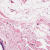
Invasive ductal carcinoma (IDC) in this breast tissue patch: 0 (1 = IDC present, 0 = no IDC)